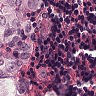
Metastatic tissue present: yes